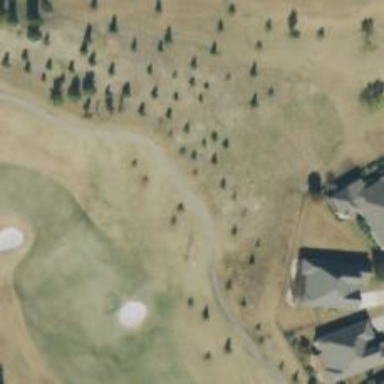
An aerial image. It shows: Path designated for golf carts.